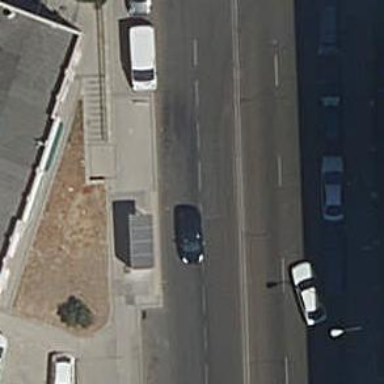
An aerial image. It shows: Tertiary road with sidewalks on both sides.